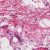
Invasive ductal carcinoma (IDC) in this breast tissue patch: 0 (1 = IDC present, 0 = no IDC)